Field crop: maize
Growth stage: 1
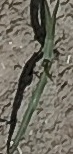
Species: sorghum